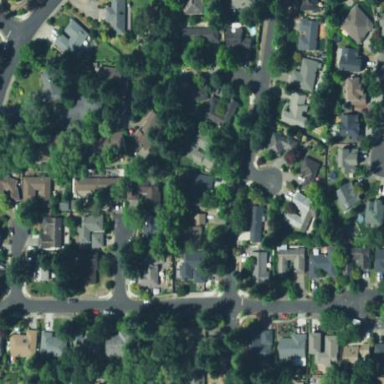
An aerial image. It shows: Residential area composed of single-family homes.